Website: home-depot
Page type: payment
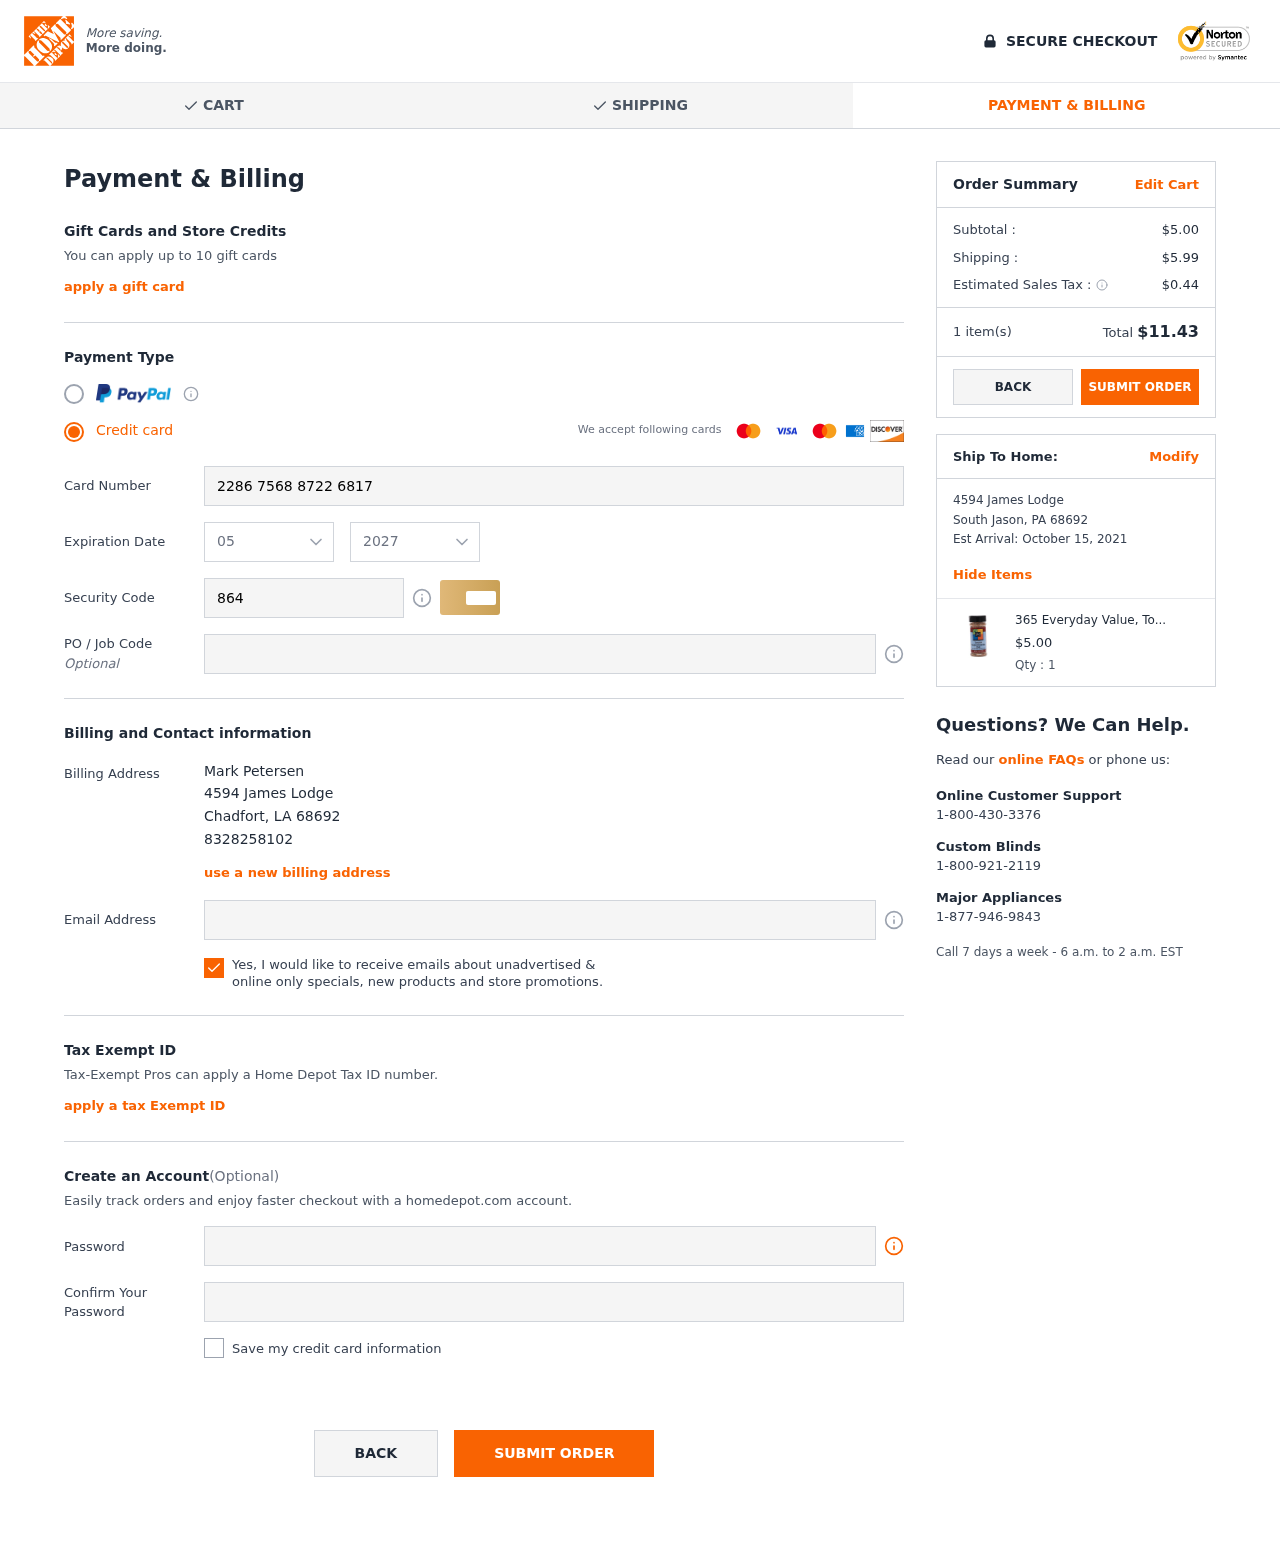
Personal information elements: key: PII_CARD_CVV
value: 864
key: PII_CARD_EXPIRY_MONTH
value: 05
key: PII_CARD_EXPIRY_YEAR
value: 27
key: PII_CARD_NUMBER
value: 2286 7568 8722 6817
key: PII_CITY
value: Chadfort
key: PII_CITY2
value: South Jason
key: PII_EMAIL
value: mpetersen@yahoo.com
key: PII_FULLNAME
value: Mark Petersen
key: PII_PHONE
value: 8328258102
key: PII_POSTCODE
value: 68692
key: PII_POSTCODE2
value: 68692
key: PII_STATE_ABBR
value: LA
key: PII_STATE_ABBR2
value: PA
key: PII_STREET
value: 4594 James Lodge
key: PII_STREET2
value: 4594 James Lodge
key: PII_POSTCODE_FULL
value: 68692
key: PII_POSTCODE_NUMERIC
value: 68692
Product elements: key: PRODUCT1_NAME
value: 365 Everyday Value, Toronto Steak and Chicken Rub, 5 Ounce
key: PRODUCT1_PRICE
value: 5
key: PRODUCT1_QUANTITY
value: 1
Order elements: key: ORDER_SUBTOTAL
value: $5.00
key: ORDER_SHIPPING_COST
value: $5.99
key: ORDER_TAX
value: $0.44
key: ORDER_NUM_ITEMS
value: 1 item(s)
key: ORDER_TOTAL
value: $11.43
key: ORDER_DELIVERY_DATE
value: October 15, 2021